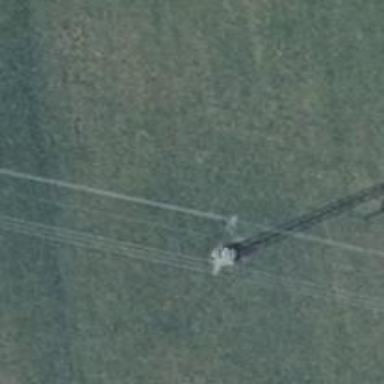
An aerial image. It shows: Power tower.